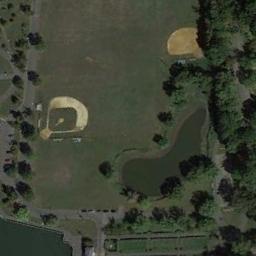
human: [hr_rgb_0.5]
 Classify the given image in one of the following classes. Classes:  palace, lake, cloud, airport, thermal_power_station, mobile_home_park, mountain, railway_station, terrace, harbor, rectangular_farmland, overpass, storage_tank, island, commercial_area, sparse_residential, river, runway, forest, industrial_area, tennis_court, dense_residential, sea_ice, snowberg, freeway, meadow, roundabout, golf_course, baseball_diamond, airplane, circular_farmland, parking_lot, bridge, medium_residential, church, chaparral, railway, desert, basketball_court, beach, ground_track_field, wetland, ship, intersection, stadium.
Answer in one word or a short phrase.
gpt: baseball_diamond